Question: I need use a progress bar with the style, I read this <URL> and the accepted answer works fine, but now i need draw the native progress bar

How i can use the native progressbar when the vcl styles are enabled?
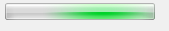
Answer: Just assign the default vcl style hook <URL> component and in that way the progress bar will be draw with the Windows look and feel.
'''
TStyleManager.Engine.RegisterStyleHook(TProgressBar, TStyleHook);
'''